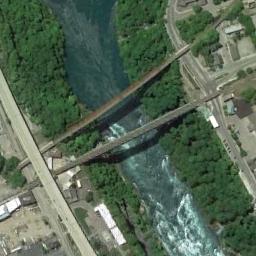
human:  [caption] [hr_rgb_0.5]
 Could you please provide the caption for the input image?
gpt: Two bridges are over the river with some trees beside .

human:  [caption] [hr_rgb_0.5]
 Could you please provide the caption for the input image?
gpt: Two parallel bridges connect the land on both sides of the blue-blue river, With many buildings and roads on the land .

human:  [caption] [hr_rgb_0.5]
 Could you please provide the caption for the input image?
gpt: Under the bridge is a bar-shaped island .

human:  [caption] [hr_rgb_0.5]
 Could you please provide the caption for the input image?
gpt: Two bridges built on a dark green river and dense green plants on the point bar of the river .

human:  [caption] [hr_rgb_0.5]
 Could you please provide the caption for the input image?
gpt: Many trees are around the bridge .